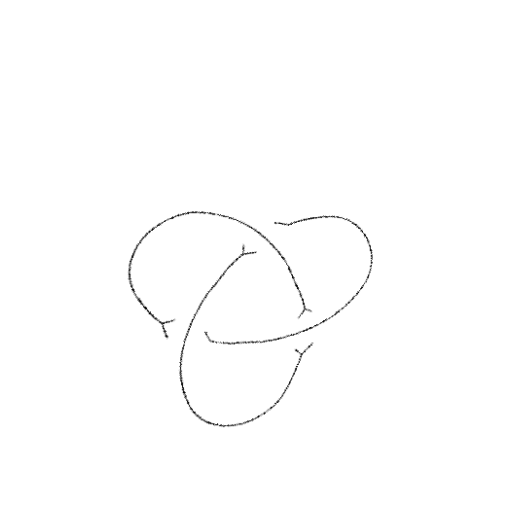
Crossing number: 3